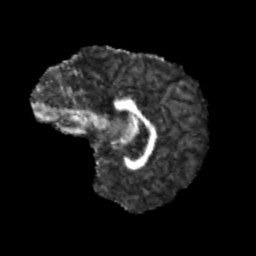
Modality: FA
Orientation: sagittal
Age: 12
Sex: male
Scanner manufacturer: siemens
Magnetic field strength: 3 T
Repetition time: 3.8 s
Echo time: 0.07 s